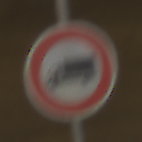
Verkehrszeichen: VerbotFuerKraftfahrzeugeUeberDreiKommaFuenfTonnen
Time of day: Night
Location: Outdoor (Urban)
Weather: Clear
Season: NotSpecified
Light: Artificial